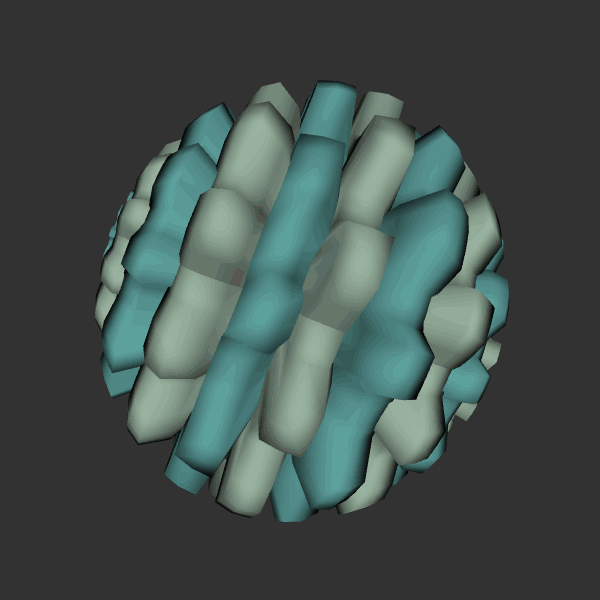
Background: dark